Field crop: maize
Growth stage: 2
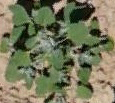
Species: chenopodium